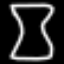
Label: hourglass